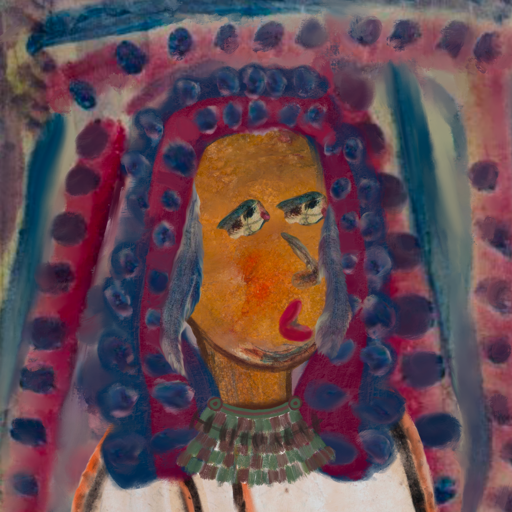
Background: HillGirl, Head And Neck Side: Pipe, Face Side: Pipe, Bust: Roy_Bahadur, Hair Side: Hill_Girl, Head Accessory: Blank, Second Necklace: After_Raid, Necklace: In_The_Sun, Baby: Blank